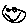
Label: smiley face